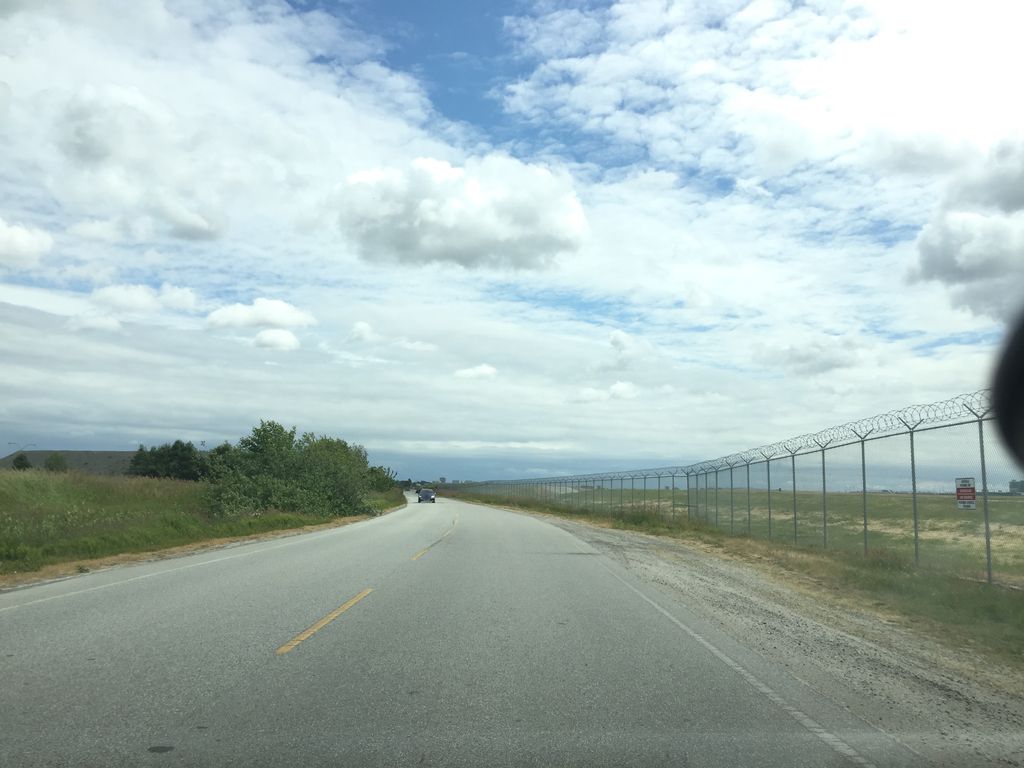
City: vancouver